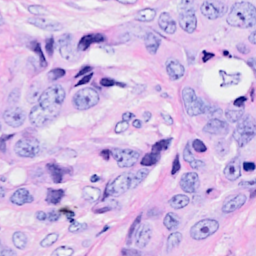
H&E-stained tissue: Breast